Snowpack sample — Buffalo Mountain, Silverthorne, Colorado, USA (2/22/26, 2:02 PM MST)
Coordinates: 39.622, -106.113
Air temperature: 33 °F
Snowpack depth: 63 cm
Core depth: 20 cm
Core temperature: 24.8 °F
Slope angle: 11°, slope face: 116°
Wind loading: low
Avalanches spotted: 0
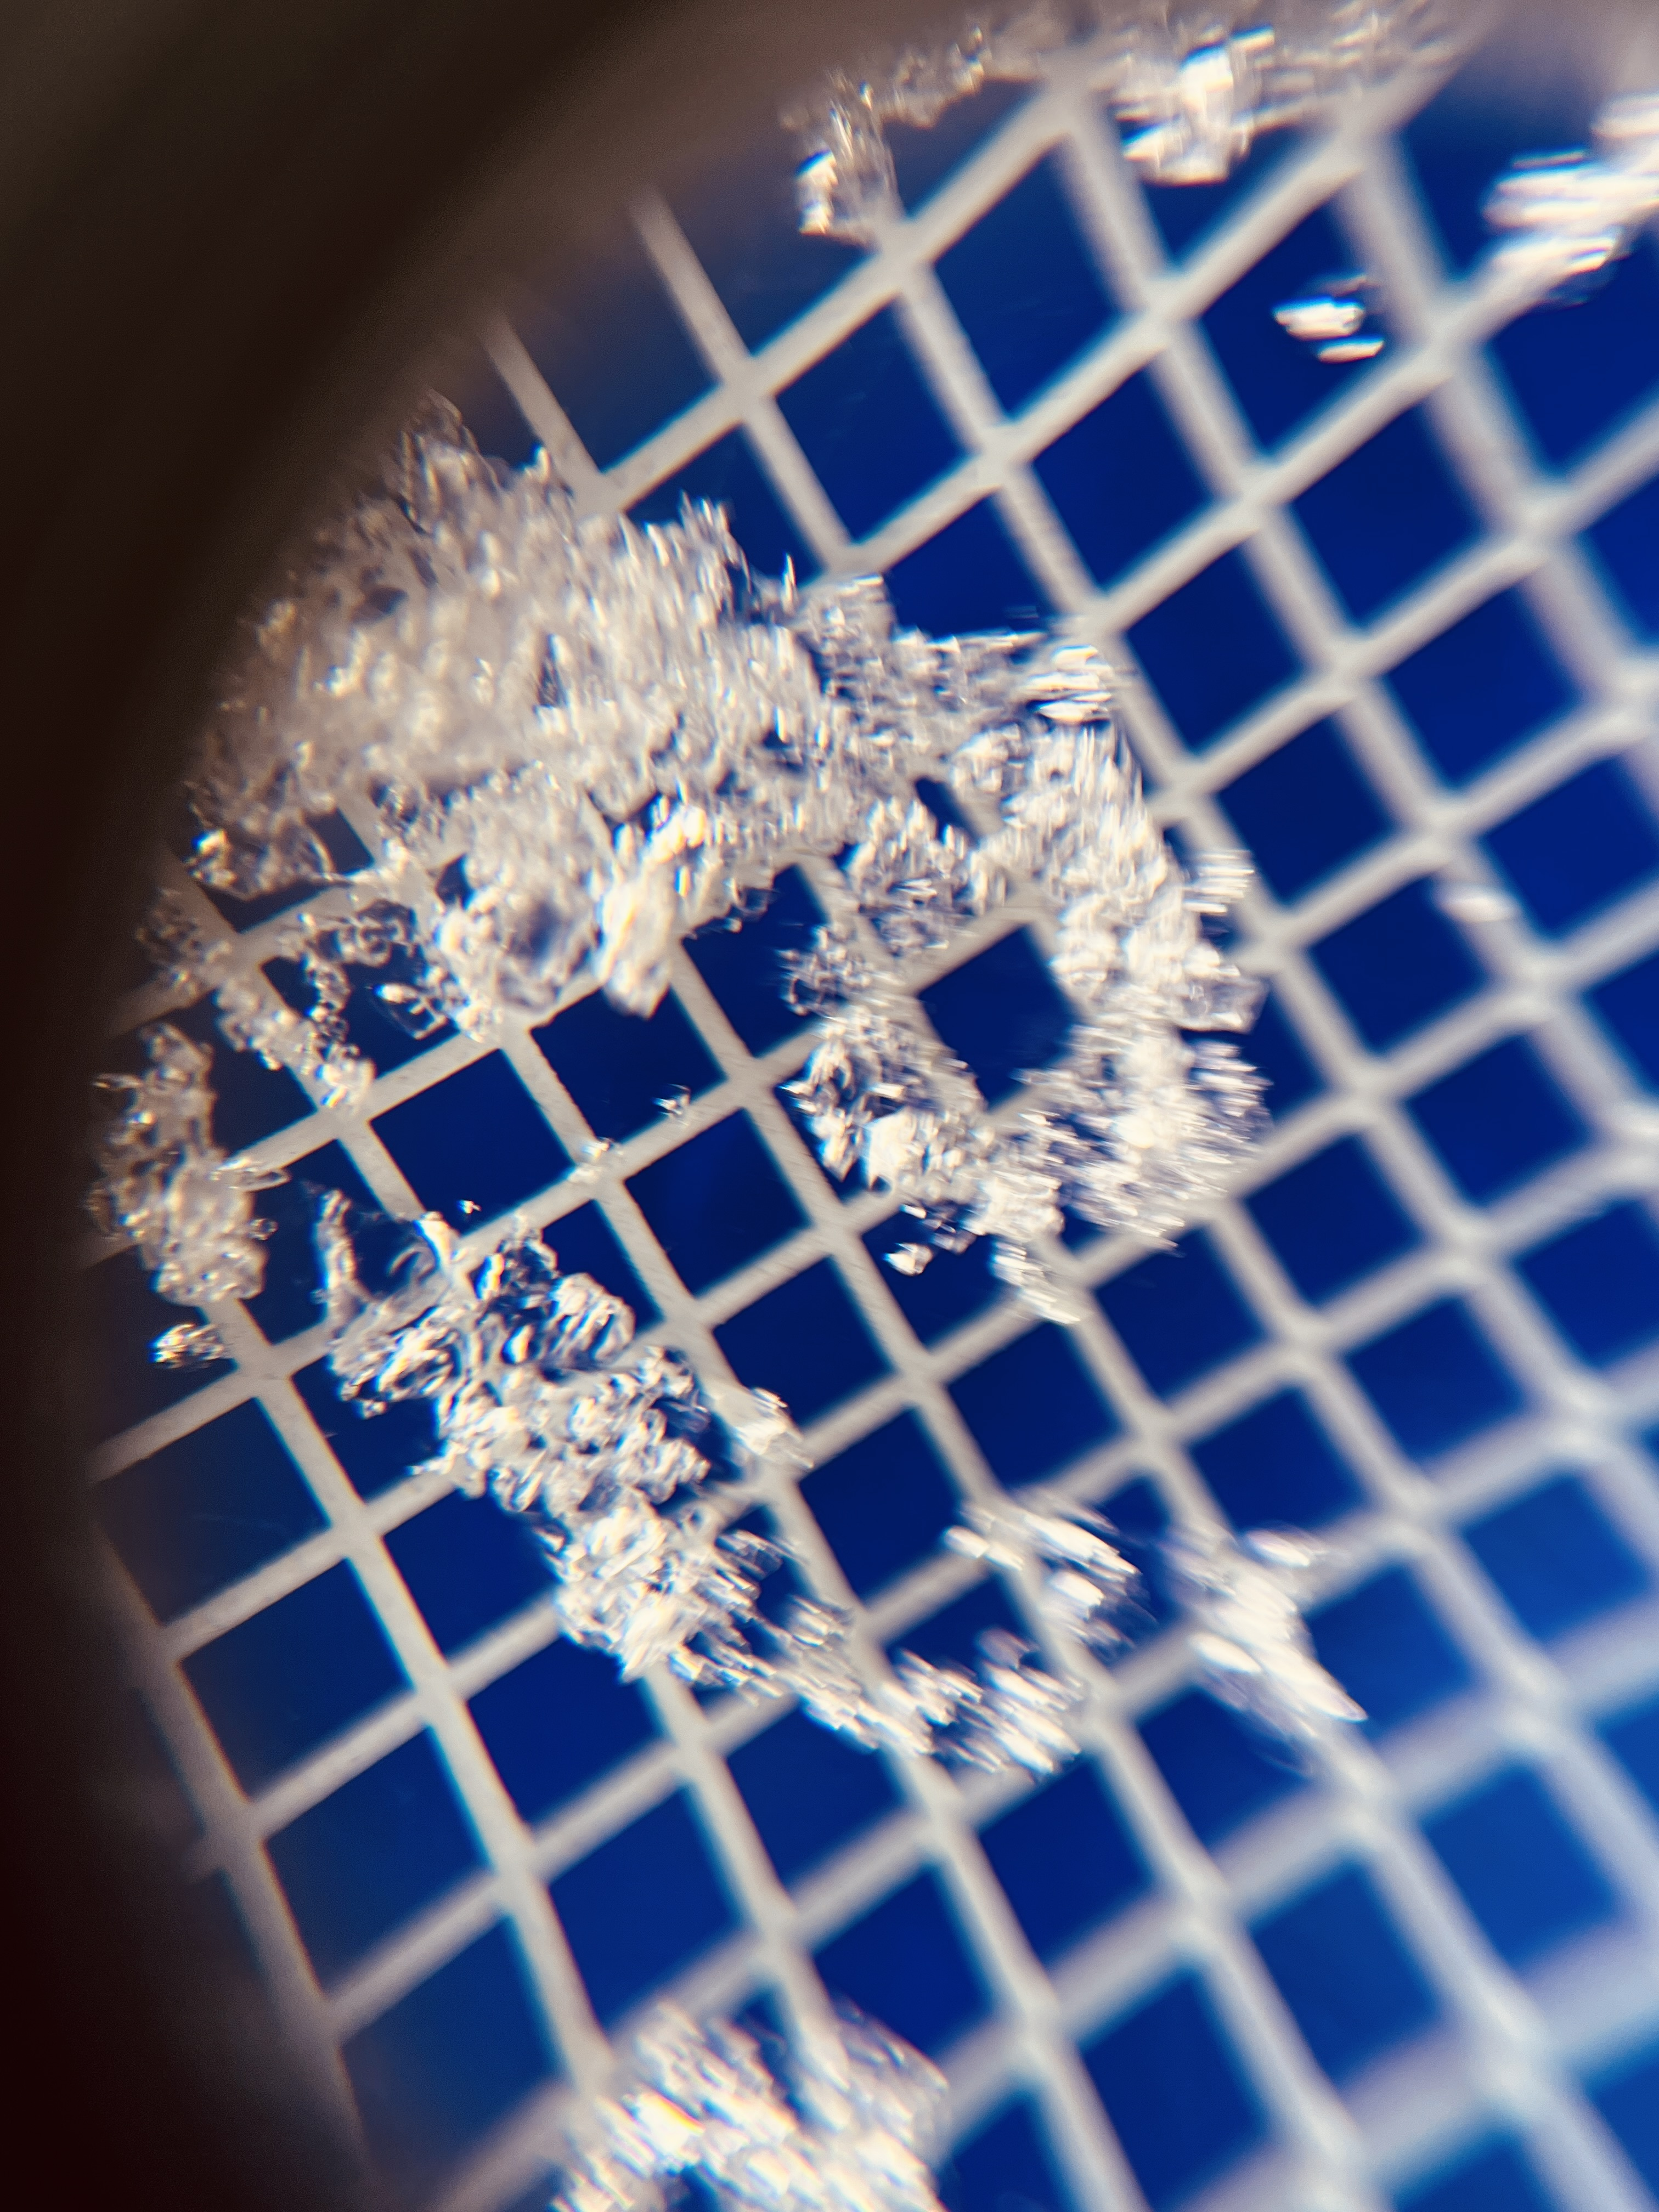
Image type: magnified_profile
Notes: In a firebreak similar to site 1, minimal wind loading with no spotted avalanches (not many faces in view though)